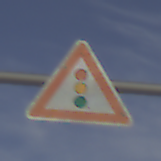
Verkehrszeichen: Lichtzeichenanlage
Umgebung: Outdoor, Suburban
Tageszeit: MorningAfternoon
Wetter: PartlyCloudy
Licht: Natural
Jahreszeit: NotSpecified
Kontrast: HighContrast